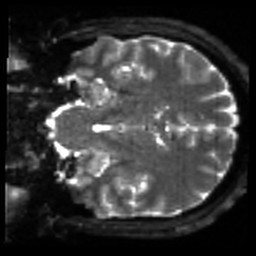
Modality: sbref
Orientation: coronal
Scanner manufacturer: siemens
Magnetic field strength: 3 T
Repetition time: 4 s
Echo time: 0.0594 s